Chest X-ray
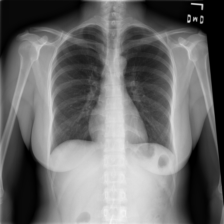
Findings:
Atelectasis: negative
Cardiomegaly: negative
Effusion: negative
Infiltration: negative
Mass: negative
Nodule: negative
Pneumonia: negative
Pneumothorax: negative
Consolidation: negative
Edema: negative
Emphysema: negative
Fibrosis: negative
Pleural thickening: negative
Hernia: negative